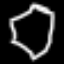
Label: octagon